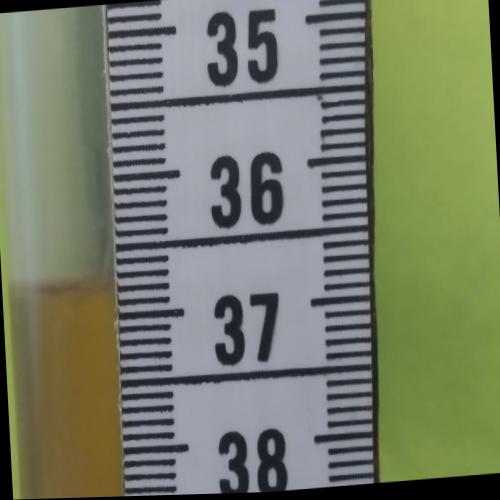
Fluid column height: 36.8 cm